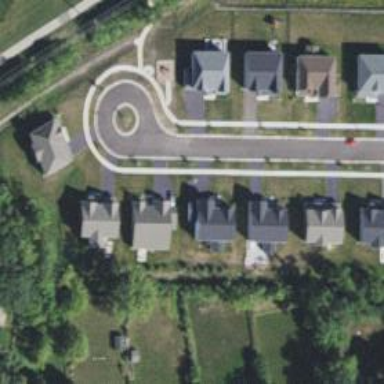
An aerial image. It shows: Single-family residential area within subdivision.